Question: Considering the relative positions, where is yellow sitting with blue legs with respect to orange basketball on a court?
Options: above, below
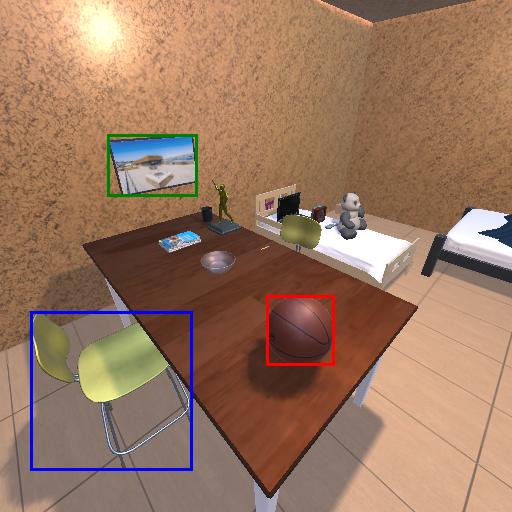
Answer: above